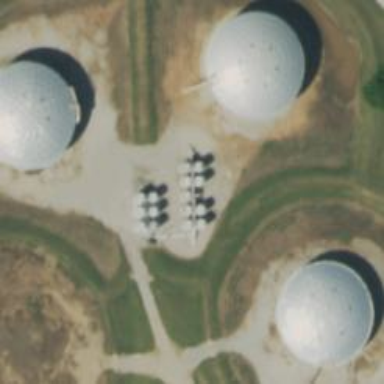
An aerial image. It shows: Storage tank that is man-made.